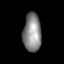
Tissue: lung
Cell type: Epithelial cells
Senescence score: 0.2394
Nuclear area (px): 678
Mean DAPI intensity: 136.64